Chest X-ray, AP view. Patient: 68 years old, sex M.
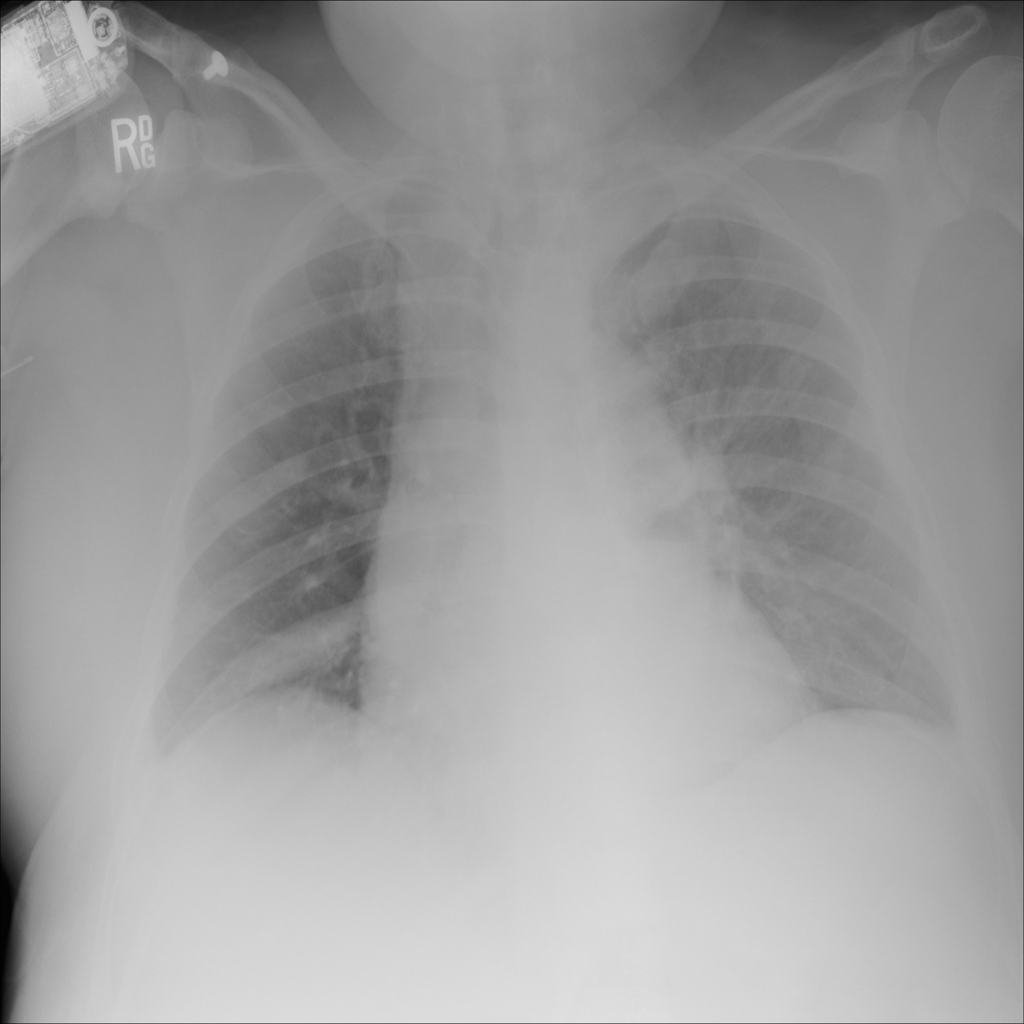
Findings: No Finding